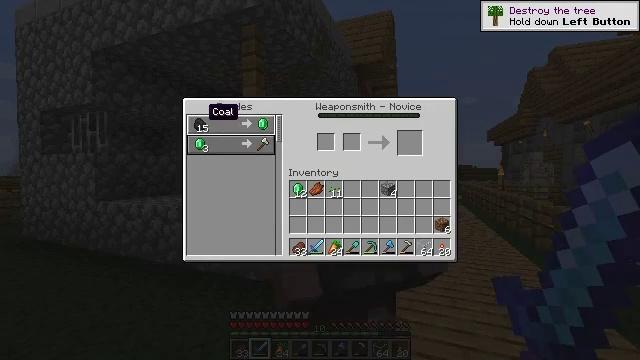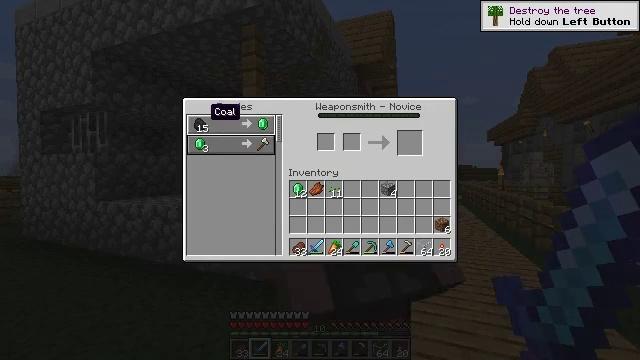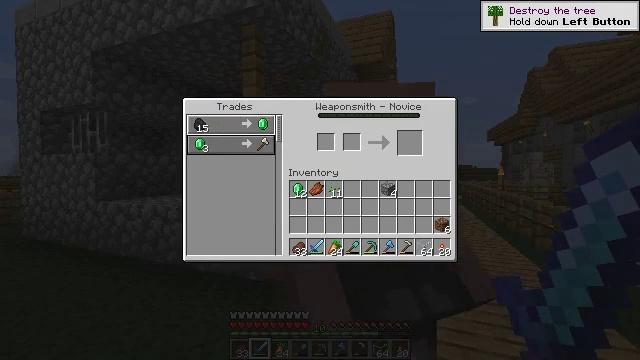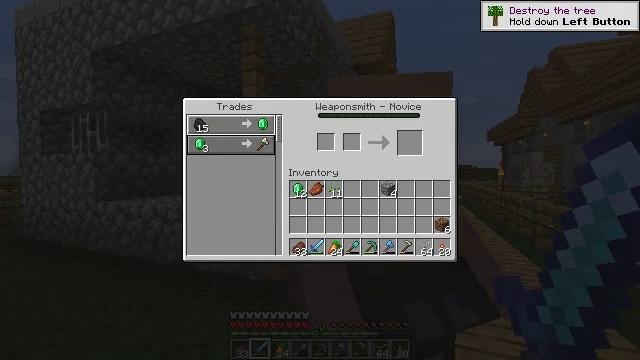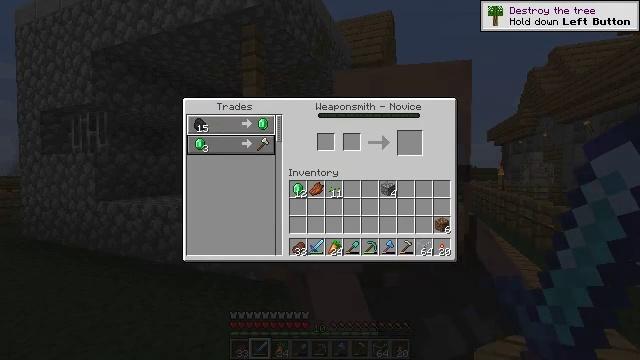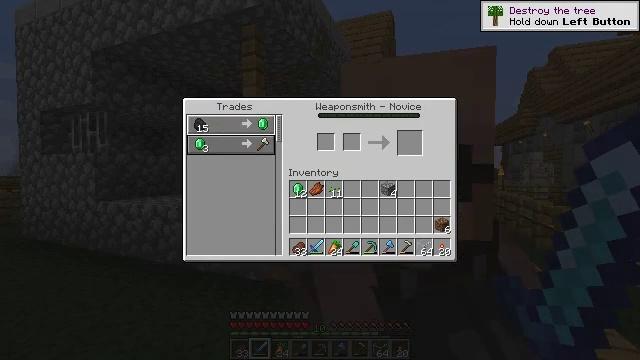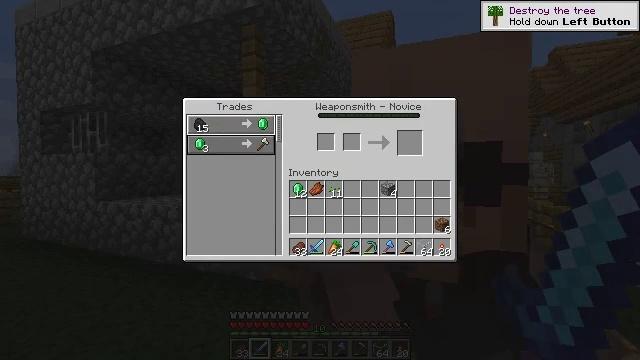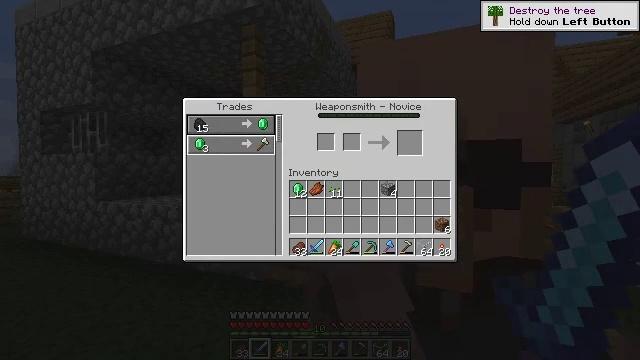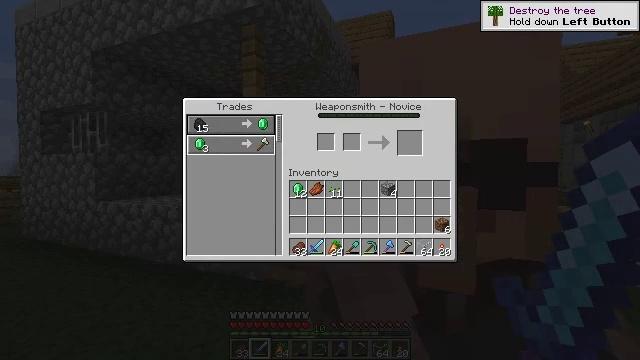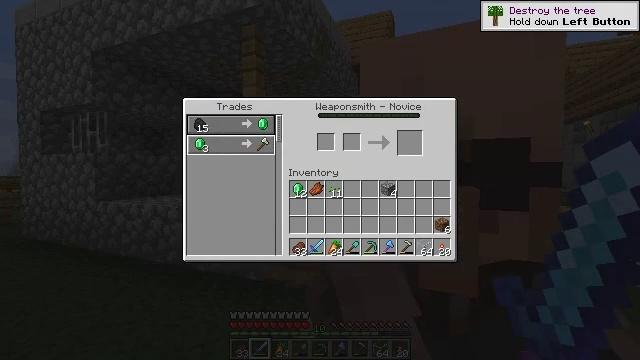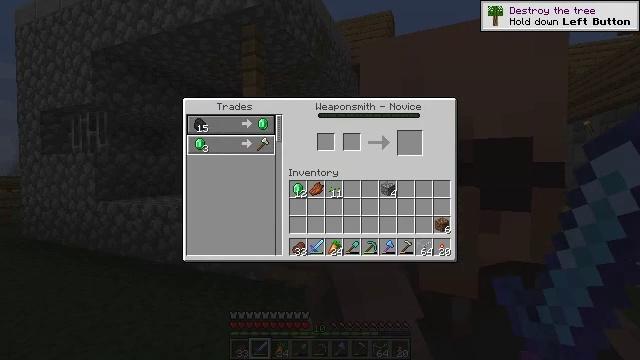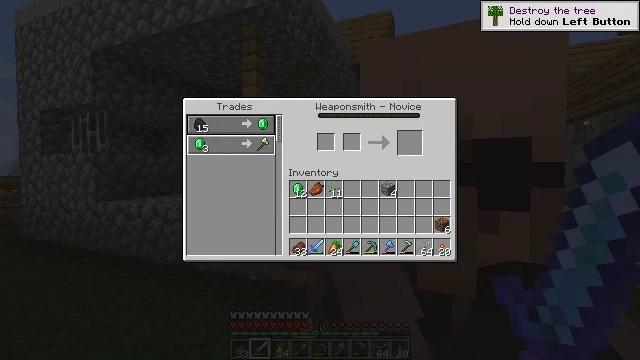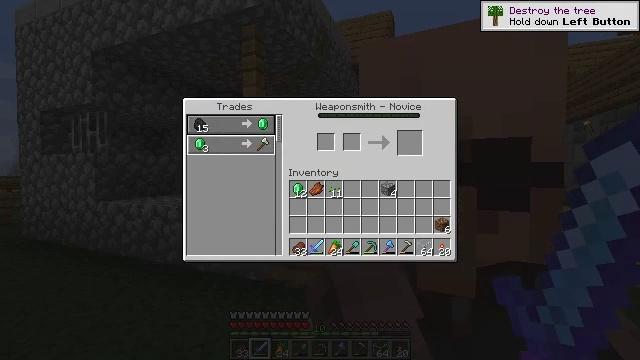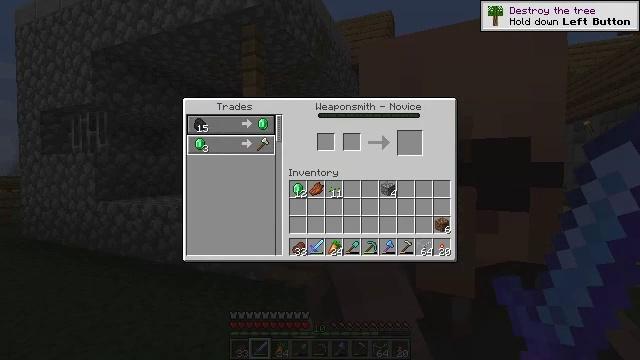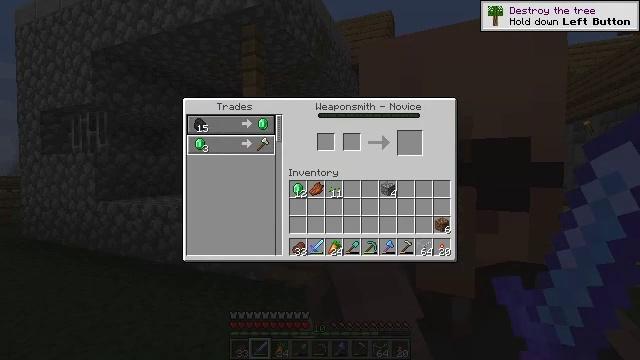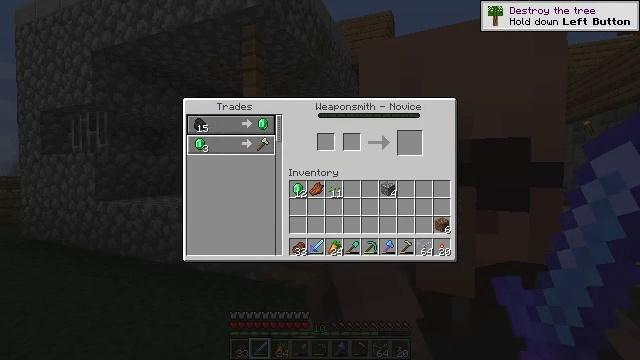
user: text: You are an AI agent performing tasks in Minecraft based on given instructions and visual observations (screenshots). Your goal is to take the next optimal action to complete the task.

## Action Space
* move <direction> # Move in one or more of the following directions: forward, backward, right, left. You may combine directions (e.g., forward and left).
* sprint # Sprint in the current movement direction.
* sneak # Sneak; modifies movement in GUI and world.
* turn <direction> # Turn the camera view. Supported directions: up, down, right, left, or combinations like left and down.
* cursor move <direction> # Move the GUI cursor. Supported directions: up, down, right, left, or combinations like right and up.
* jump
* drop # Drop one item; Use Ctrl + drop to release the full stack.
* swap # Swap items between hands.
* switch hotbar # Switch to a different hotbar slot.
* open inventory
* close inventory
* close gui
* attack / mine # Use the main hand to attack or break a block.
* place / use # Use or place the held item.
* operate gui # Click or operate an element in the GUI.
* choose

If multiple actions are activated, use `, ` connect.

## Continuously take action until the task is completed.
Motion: motion action
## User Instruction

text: craft item air
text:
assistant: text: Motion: no_op
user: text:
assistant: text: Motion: cursor move right
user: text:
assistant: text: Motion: cursor move right
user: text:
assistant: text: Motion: no_op
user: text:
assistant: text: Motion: no_op
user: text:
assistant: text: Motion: no_op
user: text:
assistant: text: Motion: cursor move down
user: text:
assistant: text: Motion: no_op
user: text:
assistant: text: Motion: no_op
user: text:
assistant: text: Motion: no_op
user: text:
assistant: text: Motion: no_op
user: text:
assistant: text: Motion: no_op
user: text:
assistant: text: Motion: no_op
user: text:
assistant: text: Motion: no_op
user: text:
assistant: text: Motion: no_op
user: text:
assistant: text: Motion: no_op
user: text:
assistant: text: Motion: no_op
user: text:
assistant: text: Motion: no_op
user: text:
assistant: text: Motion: no_op
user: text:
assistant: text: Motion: no_op
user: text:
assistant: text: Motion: no_op
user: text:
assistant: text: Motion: no_op
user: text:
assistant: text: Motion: no_op
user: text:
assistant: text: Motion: no_op
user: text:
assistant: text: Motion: no_op
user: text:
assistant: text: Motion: no_op
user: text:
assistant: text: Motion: no_op
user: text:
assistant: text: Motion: no_op
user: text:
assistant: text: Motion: no_op
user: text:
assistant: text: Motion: no_op